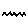
Label: zigzag